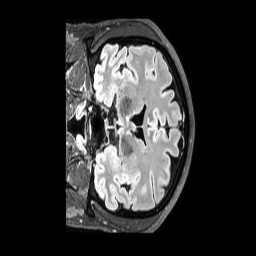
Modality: FLAIR
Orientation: coronal
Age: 46
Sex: male
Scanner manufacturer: philips
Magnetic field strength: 3 T
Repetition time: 4.8 s
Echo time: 0.34 s